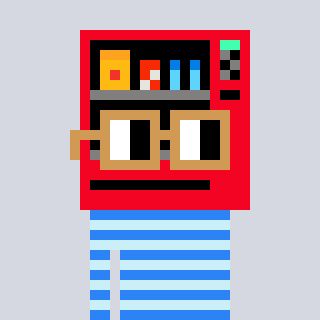
a pixel art character with square brown glasses, a vending machine-shaped head and a cold-colored body on a cool background